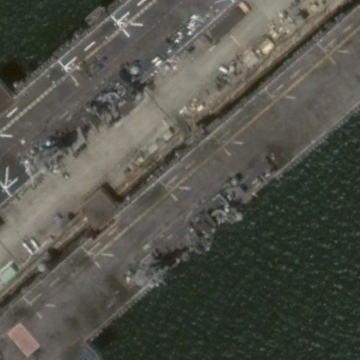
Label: assault